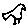
Label: bird